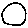
Label: moon